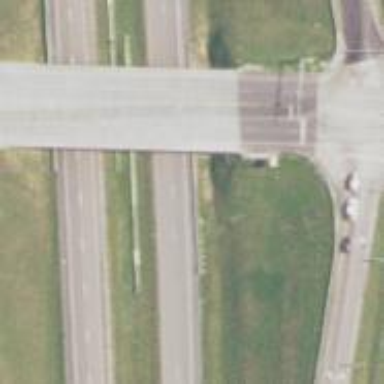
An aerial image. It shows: Primary highway bridge on expressway.